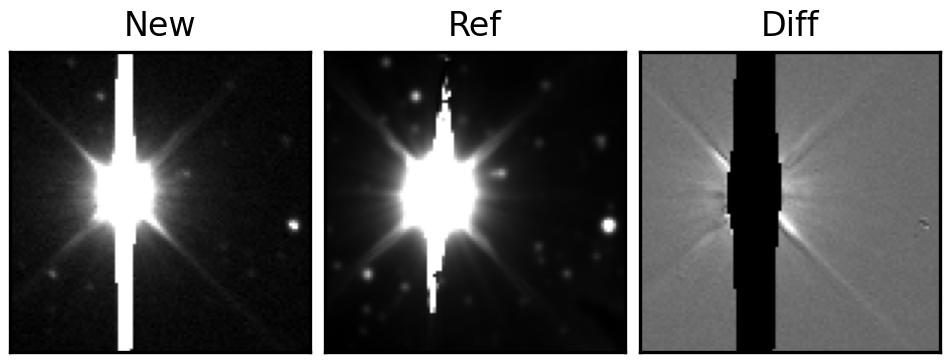
Label: bogus